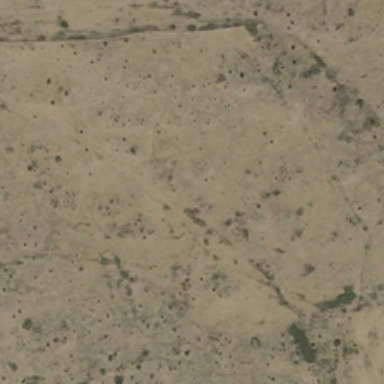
Many small spots are scattered in a piece of khaki bareland .